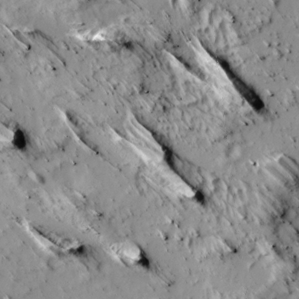
Label: non_frost